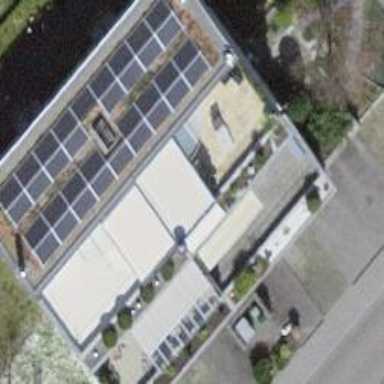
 consisting of solar photovoltaic panels."